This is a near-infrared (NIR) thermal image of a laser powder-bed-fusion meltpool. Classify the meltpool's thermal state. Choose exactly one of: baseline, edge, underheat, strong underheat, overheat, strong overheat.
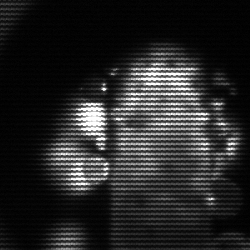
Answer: strong underheat